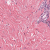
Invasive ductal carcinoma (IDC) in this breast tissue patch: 0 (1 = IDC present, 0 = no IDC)